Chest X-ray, AP view. Patient: 62 years old, sex F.
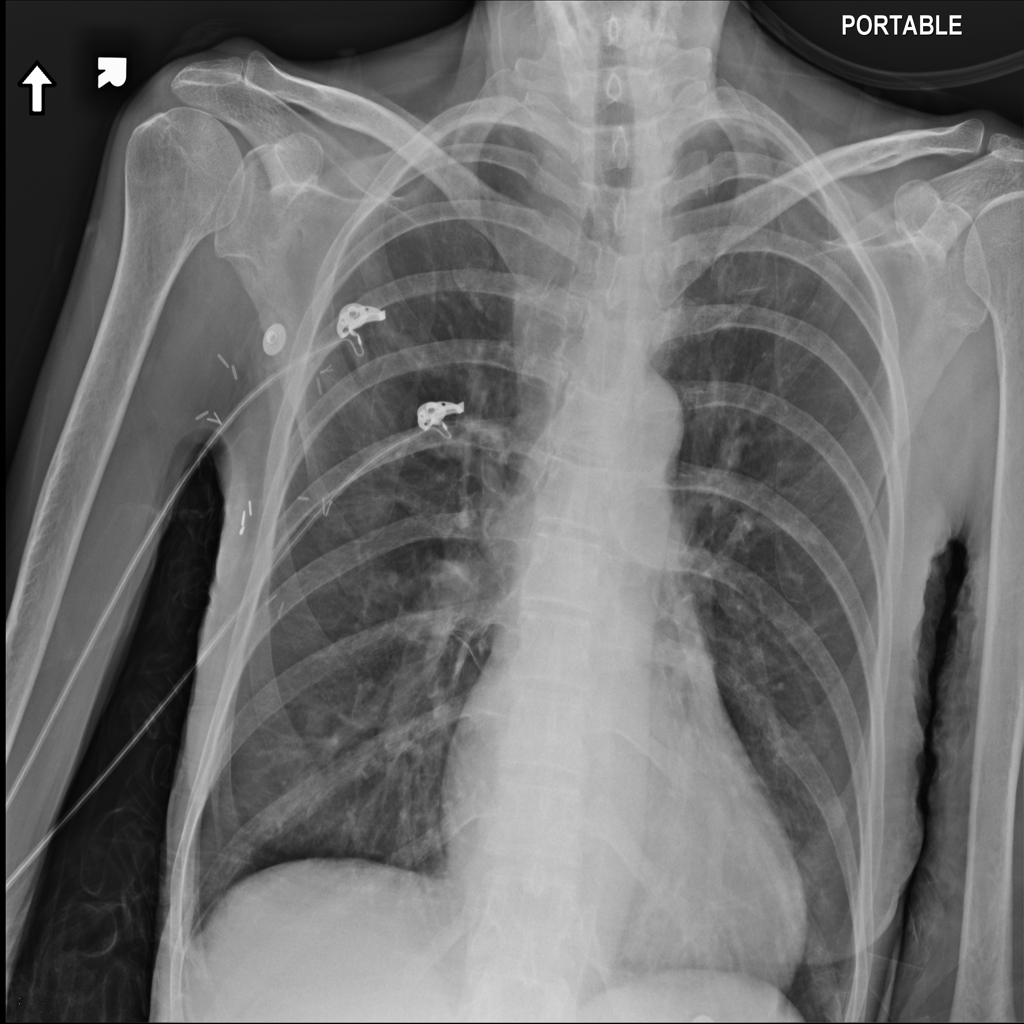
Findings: No Finding